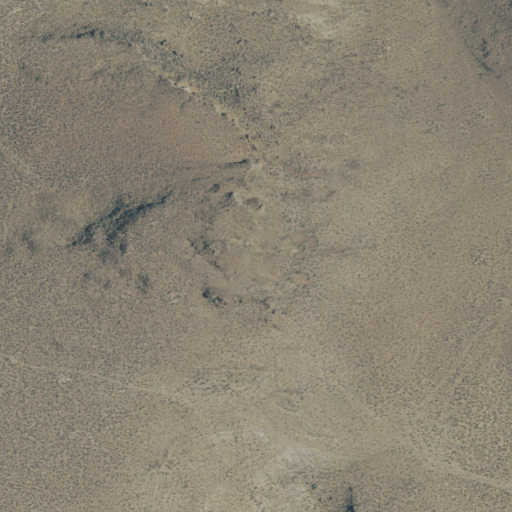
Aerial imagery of mountain in Oregon named Mule Tit containing only shrub